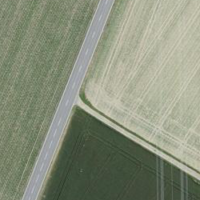
EUNIS habitat code: 52
Species observed at this site:
Falco tinnunculus
Pica pica
Hirundo rustica